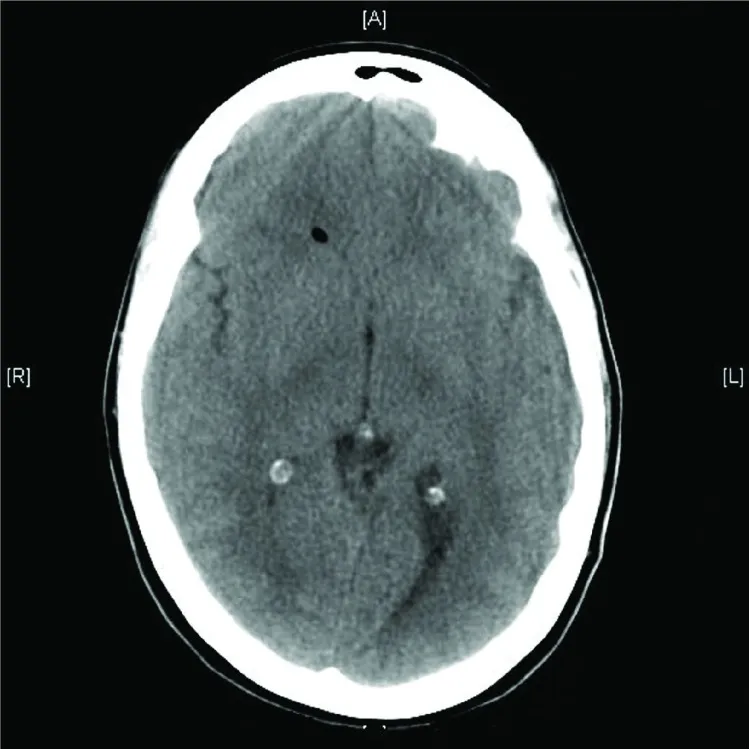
Axial CT scan shows the presence of a gas bubble in the ventricular system following dural puncture, in the right frontal cistern horn of the lateral ventricle.
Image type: radiology (ct)